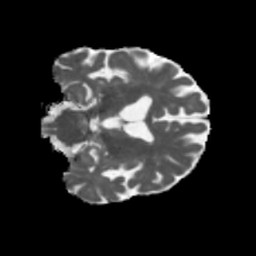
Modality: MD
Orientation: coronal
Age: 68
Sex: male
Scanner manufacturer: siemens
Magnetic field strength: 3 T
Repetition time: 5.47 s
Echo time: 0.0854 s